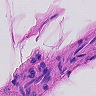
Metastatic tissue present: no